Question: I'm trying to implement this program that will allow the user to upload/download the file from the server (both the client.java and server.java running in the same machine)

The problem that I have is when they choose the file and click the button to upload it will not allow them to upload the second time because the socket is not alive anymore.
How do I make sure that I can get the socket to stay alive until the window is close?
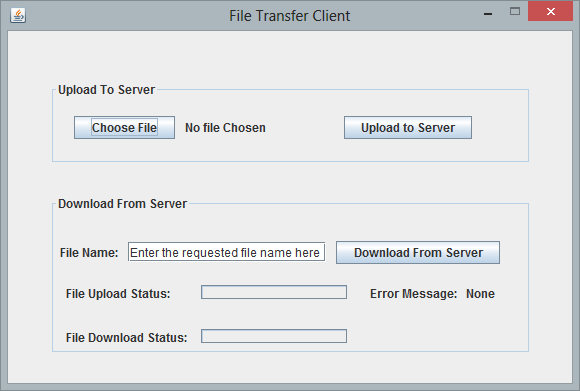
Answer: Assuming you <URL>:
'''
// Listens for closing event
frame.addWindowListener(new WindowAdapter()
{
public void windowClosing(WindowEvent e)
{
// Do stuff
socket.close(); // Make sure socket is visible here
}
});
'''